Question: I have recently been making a orbit simulator using this equation:
Here is my code:
'''
import pygame, math
from pygame.locals import *
from random import randint
pygame.init()
screen = pygame.display.set_mode([500,500])
clock = pygame.time.Clock()
class Planet():
def __init__(self, vel = [1, 1], mass = 100000, pos = [100, 100], pathLength = 100000):
self.v = vel
self.m = mass
self.size = mass/<PHONE>
self.pos = pos
self.pL = pathLength
self.path = [[pos[0], pos[1]]]
def update(self):
self.pos[0] += self.v[0]
self.pos[1] += self.v[1]
self.path.append([self.pos[0], self.pos[1]])
if len(self.path) == self.pL:
self.path.pop(0)
class World():
def __init__(self, planetList, iterations, mass = <PHONE>, gravityConstant = (6 * 10 ** -9)):
self.plnt = planetList
self.iter = iterations
self.mass = mass
self.size = int(mass/<PHONE>)
self.gC = gravityConstant
def draw(self):
pygame.draw.circle(screen, [0, 0, 0], [250, 250], self.size)
for p in self.plnt:
pygame.draw.rect(screen, [0, 0, 0], [p.pos[0], p.pos[1], p.size, p.size])
pygame.draw.lines(screen, [0, 0, 0], False, p.path)
def update(self):
for i in range(self.iter):
for p in self.plnt:
d = math.sqrt((p.pos[0] - 250) ** 2 + (p.pos[1] - 250) ** 2)
f = (self.gC * self.mass * p.m)/(d ** 2)
vect = [((250 - p.pos[0]) / d) * f, ((250 - p.pos[1]) / d) * f]
p.v[0] += vect[0]
p.v[1] += vect[1]
p.update()
self.draw()
a = Planet([4,0])
b = Planet([4, 0])
w = World([b], 100)
while 1:
screen.fill([255, 255, 255])
w.update()
for event in pygame.event.get():
if event.type == QUIT:
pygame.quit()
pygame.display.update()
clock.tick(60)
'''
If i just have 1 planet in the simulation it works as expected, but with this it has issues
'''
a = Planet([4,0])
b = Planet([4, 0])
w = World([a, b], 100)
'''
The planets fly off the screen and continue on forever, I cannot see where i have made a mistake.
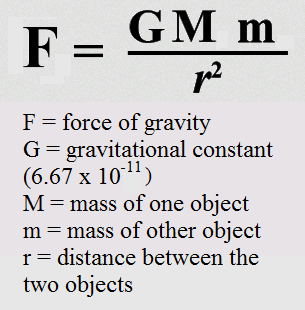
Answer: You fell for the age-old Python trap of declaring mutable default arguments. :)
To cut to the chase so you can get your code working, copy the replacements I've made below into your own code:
'''
class Planet():
def __init__(self, vel = [1, 1], mass = 100000, pos = [100, 100], pathLength = 100000):
self.v = vel[:] # Added [:] to ensure the list is copied
self.m = mass
self.size = mass/<PHONE>
self.pos = pos[:] # Added [:] here for the same reason
self.pL = pathLength
self.path = [[pos[0], pos[1]]]
'''
In Python, lists are - you can modify the same instance of a list. One common mistake that people make when using Python is to declare mutable arguments as default values within function signatures.
The problem is that Python will assign that default value to the parameter at the time that the function definition is processed, and then that assigned value each time the function is invoked and the default argument called upon.
In your 'Planet' class constructor, you're declaring two mutable default arguments:
- 'vel = [1, 1]'- 'pos = [100, 100]'
Every instance of 'Planet' you create will store a reference to these lists, but note that because of what I said above, every planet will share the 'vel' list and the 'pos' list. This means each instance will interfere with the velocity and position data of the others.
You can read more about this gotcha <URL>.
An alternative and preferred way of handling situations like this would be to set the default value as 'None' and then assign the "real" default value if the caller doesn't provide an explicit value for it:
'''
class Planet():
def __init__(self, vel = None, mass = 100000, pos = None, pathLength = 100000):
self.v = vel or [1, 1]
self.m = mass
self.size = mass/<PHONE>
self.pos = pos or [100, 100]
self.pL = pathLength
self.path = [[self.pos[0], self.pos[1]]]
'''
You would then be expected to document this behaviour of the function, since it would not be apparent to the caller otherwise.